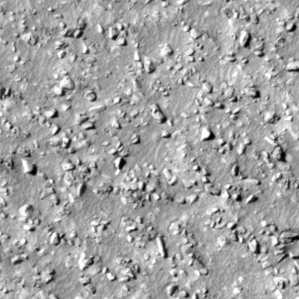
Label: non_frost